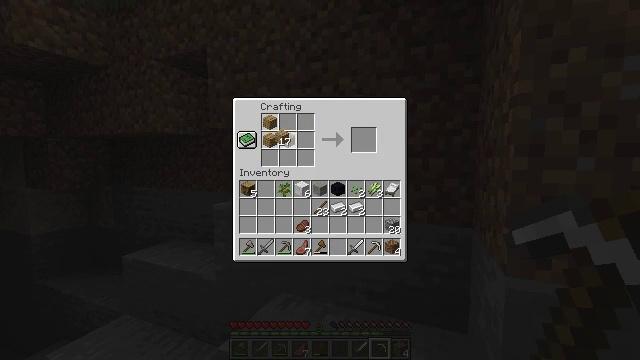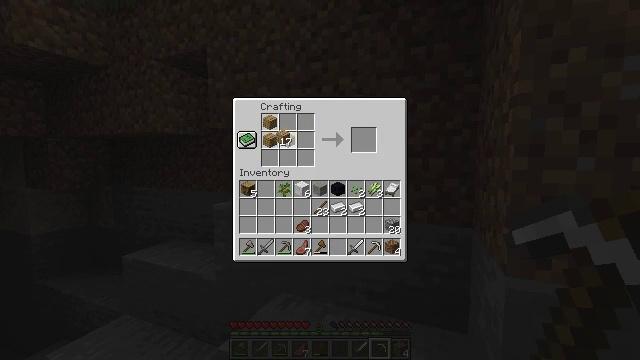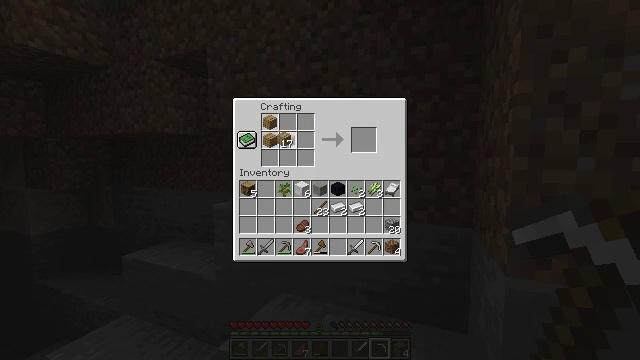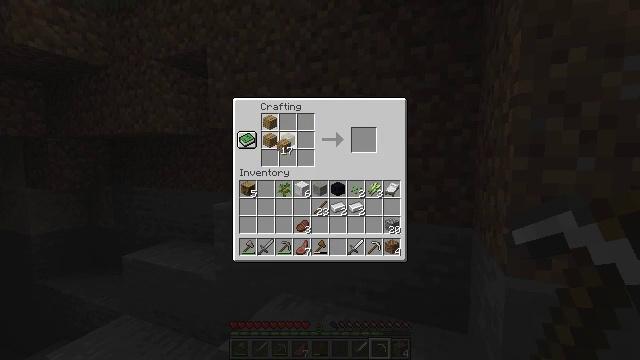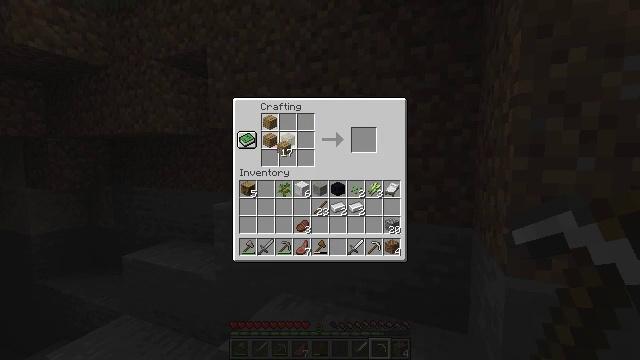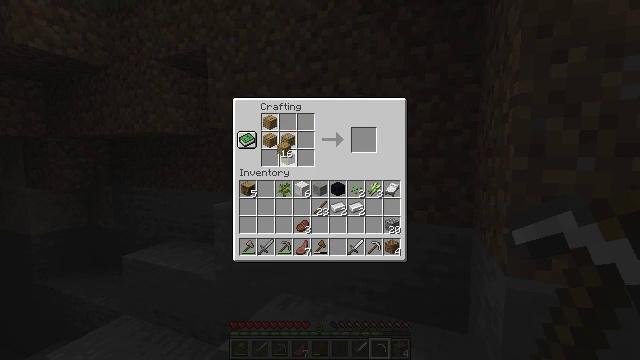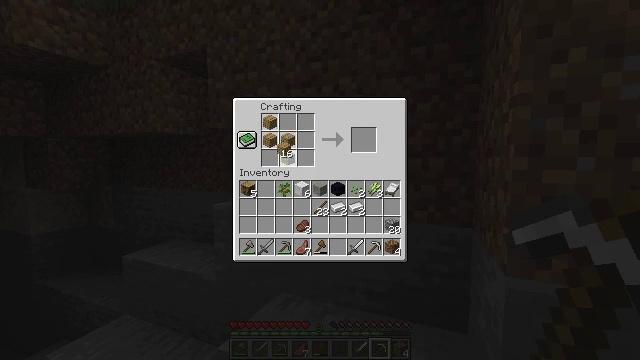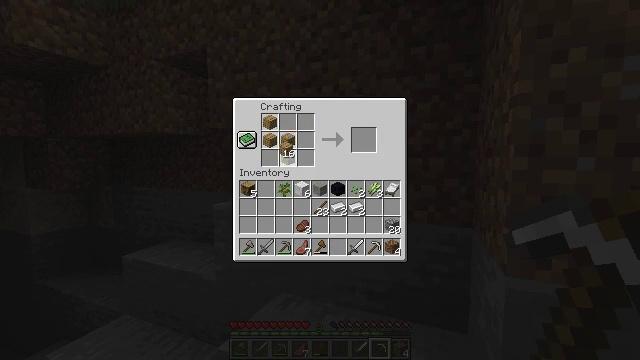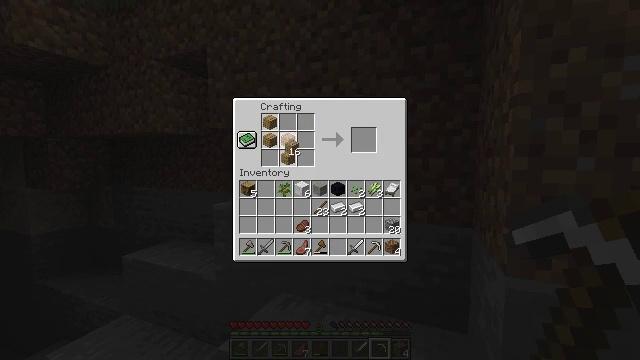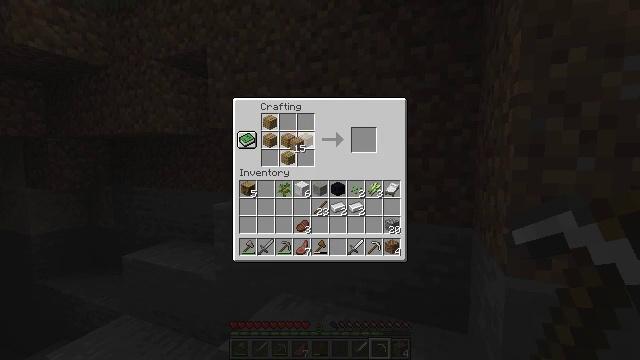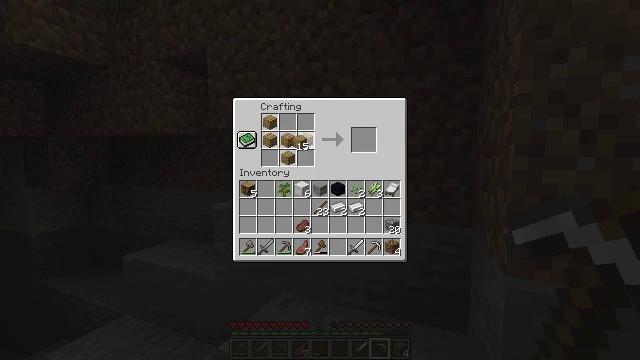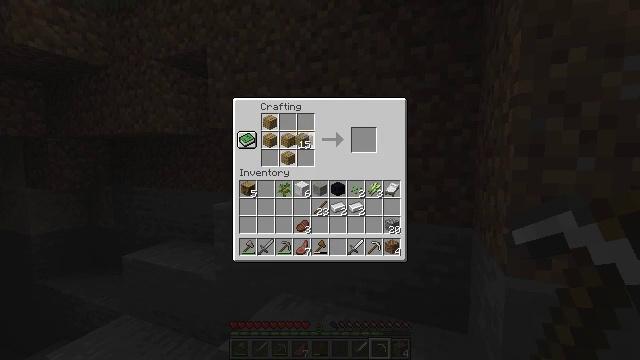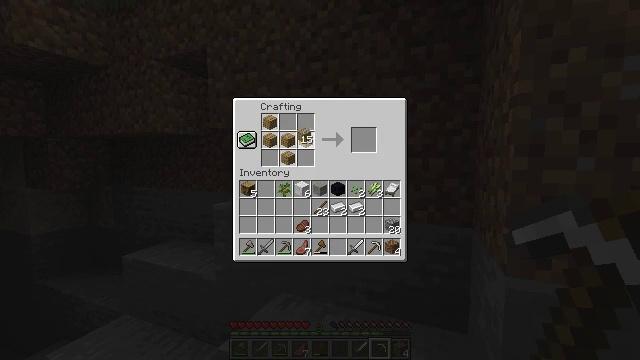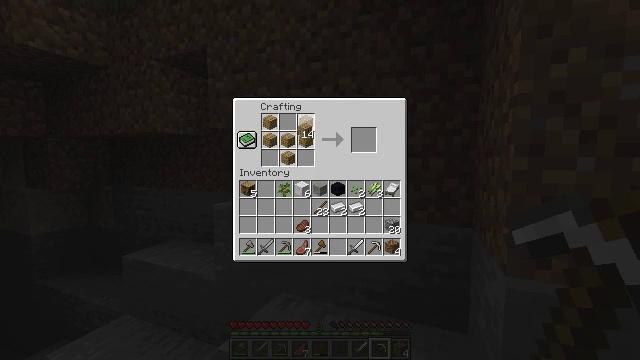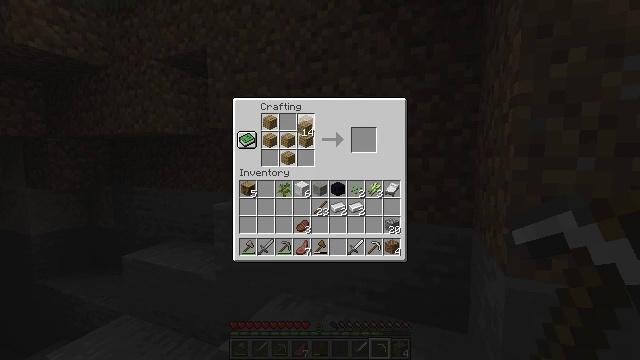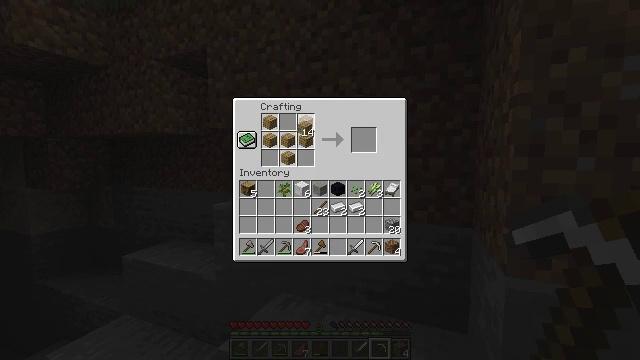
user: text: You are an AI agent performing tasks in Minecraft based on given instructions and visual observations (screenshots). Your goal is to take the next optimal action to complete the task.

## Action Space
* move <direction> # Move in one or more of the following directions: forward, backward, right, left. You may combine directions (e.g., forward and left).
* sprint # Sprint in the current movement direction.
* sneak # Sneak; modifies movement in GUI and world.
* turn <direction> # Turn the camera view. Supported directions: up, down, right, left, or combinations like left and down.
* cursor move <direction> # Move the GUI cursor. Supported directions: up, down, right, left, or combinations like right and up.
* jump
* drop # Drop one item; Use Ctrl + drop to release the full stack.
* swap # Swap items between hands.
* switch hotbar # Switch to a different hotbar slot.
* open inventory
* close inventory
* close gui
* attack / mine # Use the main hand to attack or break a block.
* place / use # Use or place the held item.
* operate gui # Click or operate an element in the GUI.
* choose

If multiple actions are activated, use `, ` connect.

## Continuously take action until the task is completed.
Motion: motion action
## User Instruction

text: Craft a shield with wood and iron.
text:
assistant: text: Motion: choose
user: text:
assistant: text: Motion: choose
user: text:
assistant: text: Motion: cursor move down, choose
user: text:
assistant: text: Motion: choose
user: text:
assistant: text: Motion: choose
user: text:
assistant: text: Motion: choose
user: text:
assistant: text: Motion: choose
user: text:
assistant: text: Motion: choose
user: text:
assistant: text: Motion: choose
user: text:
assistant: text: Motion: choose
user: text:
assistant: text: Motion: choose
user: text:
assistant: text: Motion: choose
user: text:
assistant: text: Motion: choose
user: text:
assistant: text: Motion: choose
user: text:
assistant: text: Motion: choose
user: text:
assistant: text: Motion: choose
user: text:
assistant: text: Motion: choose
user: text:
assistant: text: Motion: no_op
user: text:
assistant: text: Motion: cursor move left and down
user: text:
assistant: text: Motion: cursor move left and down
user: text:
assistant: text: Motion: cursor move left and down
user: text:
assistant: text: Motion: no_op
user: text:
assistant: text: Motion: no_op
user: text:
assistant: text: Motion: no_op
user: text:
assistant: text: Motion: operate gui
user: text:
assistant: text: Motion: operate gui
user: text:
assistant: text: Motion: operate gui
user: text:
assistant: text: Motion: no_op
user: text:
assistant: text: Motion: no_op
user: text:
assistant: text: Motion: cursor move right and down